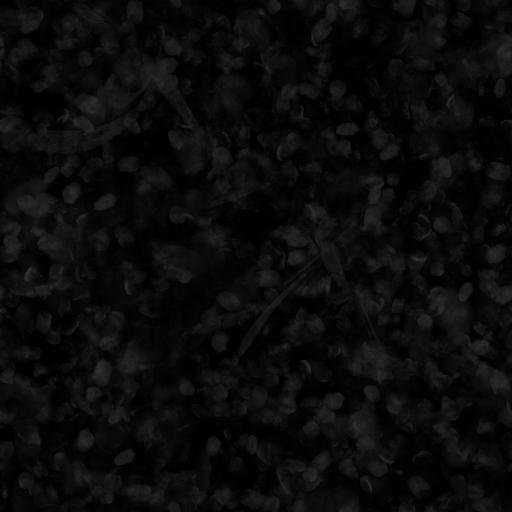
Tags: fingerprints smear